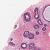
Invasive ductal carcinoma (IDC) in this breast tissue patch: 0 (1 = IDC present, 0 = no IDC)